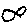
Label: circle